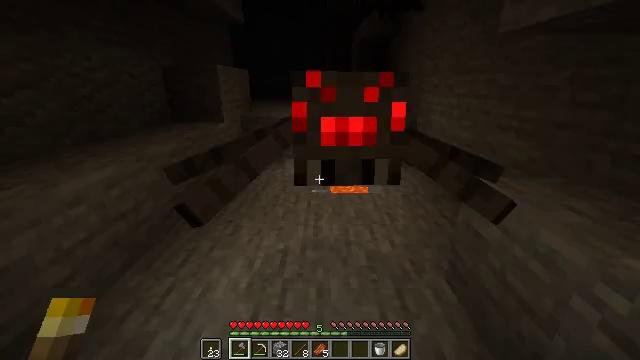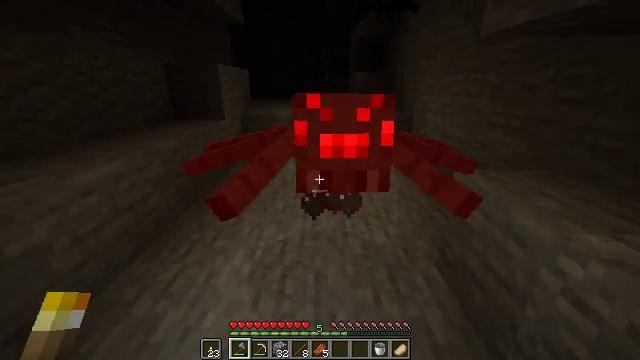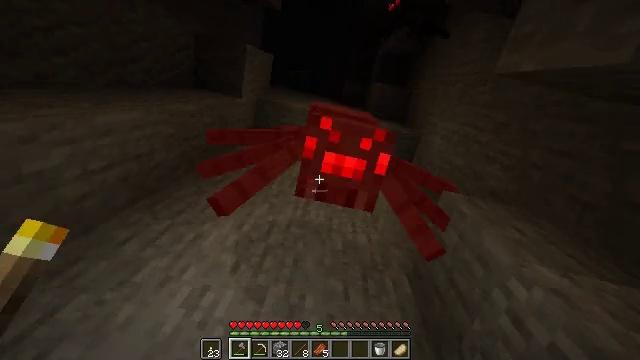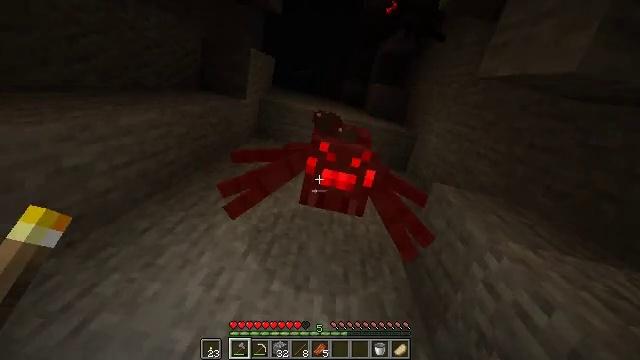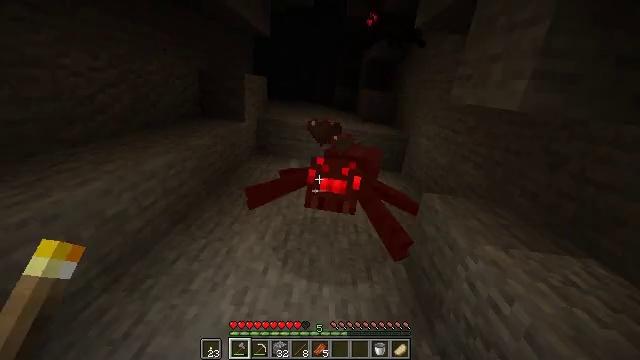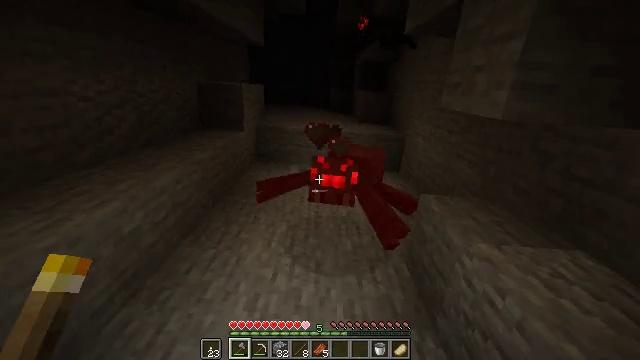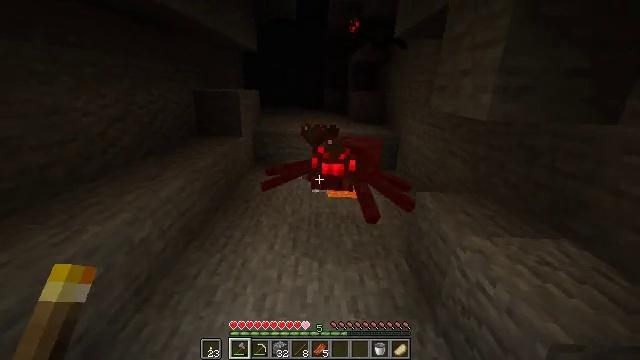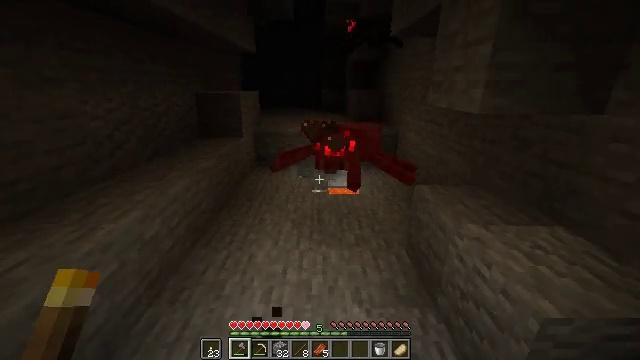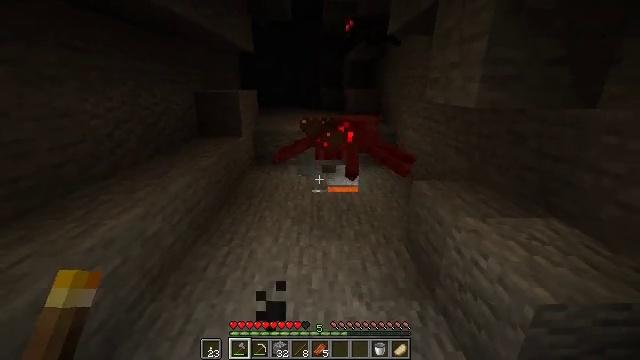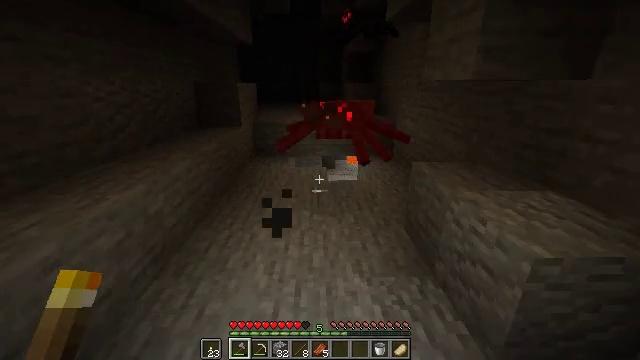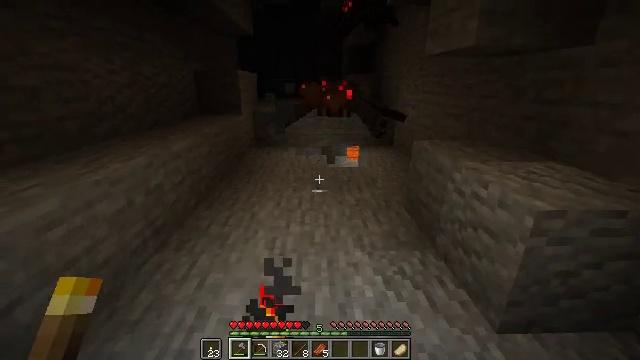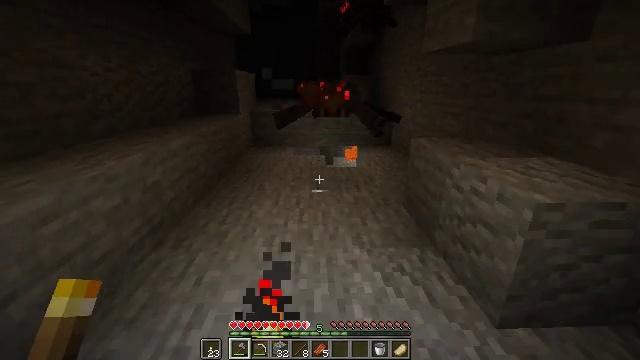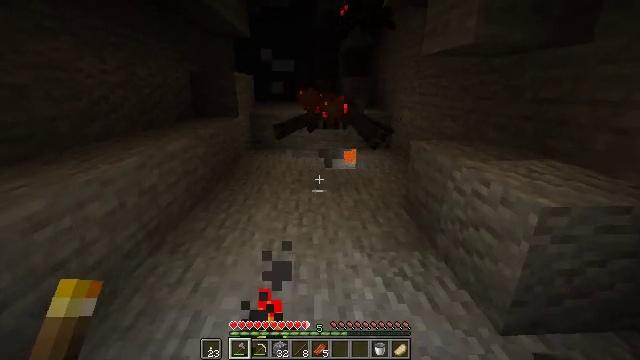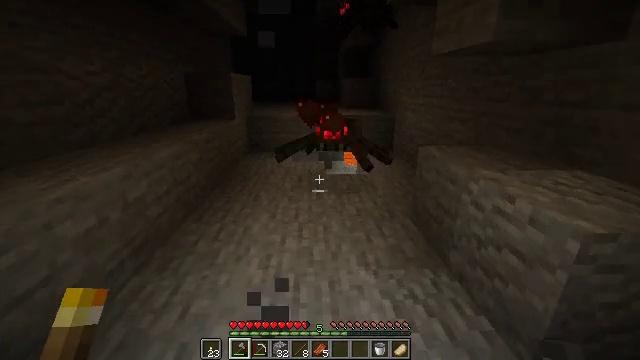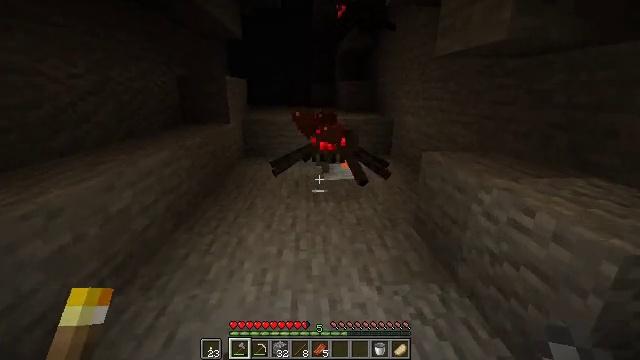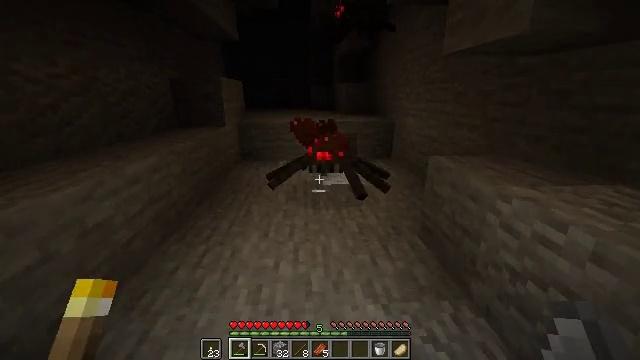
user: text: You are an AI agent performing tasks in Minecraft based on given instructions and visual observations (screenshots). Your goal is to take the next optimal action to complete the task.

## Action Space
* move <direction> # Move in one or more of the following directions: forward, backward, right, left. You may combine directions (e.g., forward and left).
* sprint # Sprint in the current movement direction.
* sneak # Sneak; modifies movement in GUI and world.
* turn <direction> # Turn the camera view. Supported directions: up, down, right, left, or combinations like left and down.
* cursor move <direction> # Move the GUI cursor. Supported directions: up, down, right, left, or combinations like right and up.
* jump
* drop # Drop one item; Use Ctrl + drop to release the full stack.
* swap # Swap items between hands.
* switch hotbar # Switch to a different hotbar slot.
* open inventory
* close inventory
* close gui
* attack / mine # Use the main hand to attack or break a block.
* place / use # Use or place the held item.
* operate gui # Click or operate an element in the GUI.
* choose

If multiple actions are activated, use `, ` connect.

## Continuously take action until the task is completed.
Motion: motion action
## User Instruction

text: Combat the spider.
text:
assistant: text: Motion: move back
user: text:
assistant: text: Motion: move back
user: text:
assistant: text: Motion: no_op
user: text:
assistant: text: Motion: no_op
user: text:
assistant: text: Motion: no_op
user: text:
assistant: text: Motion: no_op
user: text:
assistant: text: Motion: no_op
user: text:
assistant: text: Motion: no_op
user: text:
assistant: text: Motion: no_op
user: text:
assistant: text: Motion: no_op
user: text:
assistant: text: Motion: move forward
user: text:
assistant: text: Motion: move forward
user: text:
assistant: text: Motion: move forward
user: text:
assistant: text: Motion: move forward
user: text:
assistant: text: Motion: move forward
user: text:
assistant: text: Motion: move forward
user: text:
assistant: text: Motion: move forward
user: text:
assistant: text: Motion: move forward
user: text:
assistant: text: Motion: move forward
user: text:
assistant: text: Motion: no_op
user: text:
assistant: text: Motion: no_op
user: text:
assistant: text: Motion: attack / mine
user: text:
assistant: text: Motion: move back, attack / mine
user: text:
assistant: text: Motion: move back, attack / mine
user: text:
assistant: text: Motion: move back, attack / mine
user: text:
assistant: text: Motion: move back
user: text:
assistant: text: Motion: no_op